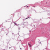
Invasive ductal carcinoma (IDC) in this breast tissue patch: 0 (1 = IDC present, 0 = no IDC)